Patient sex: M
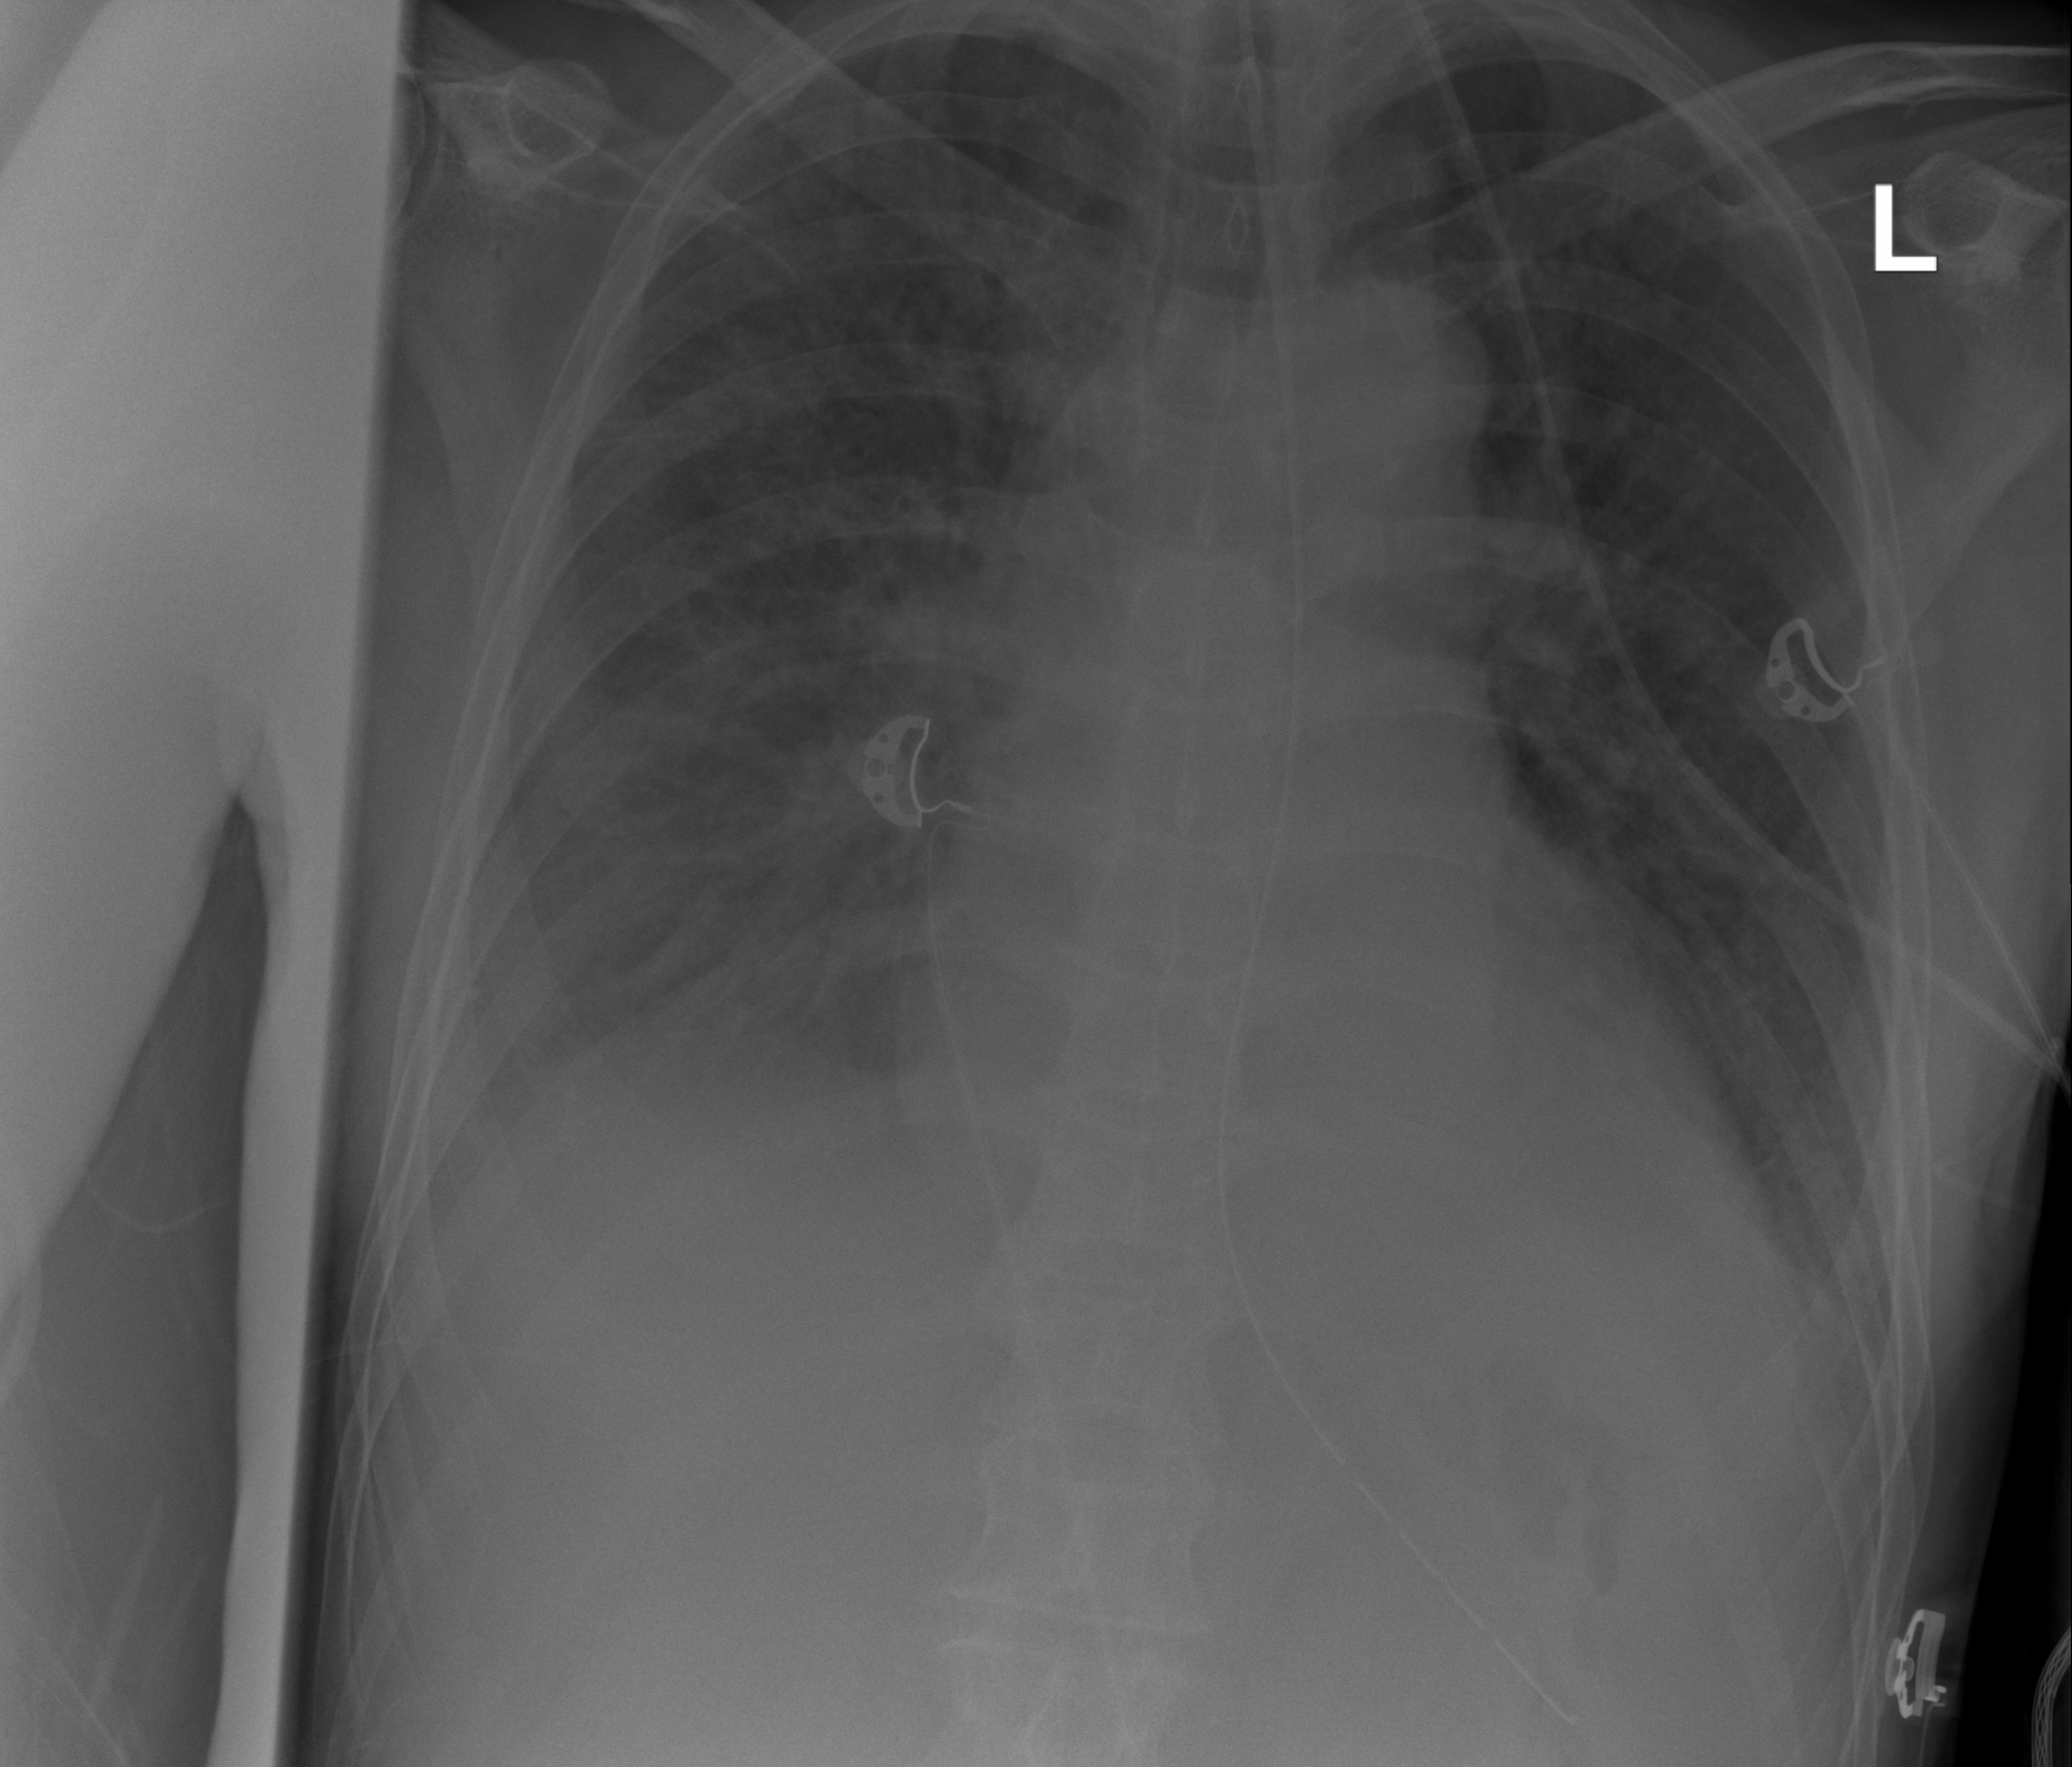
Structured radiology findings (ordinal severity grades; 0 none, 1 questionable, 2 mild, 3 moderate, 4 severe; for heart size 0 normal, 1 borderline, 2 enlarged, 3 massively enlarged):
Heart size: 1
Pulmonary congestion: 2
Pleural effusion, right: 2
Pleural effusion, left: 1
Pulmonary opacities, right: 3
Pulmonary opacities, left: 0
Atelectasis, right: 2
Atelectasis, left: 1